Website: apple
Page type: billing-address
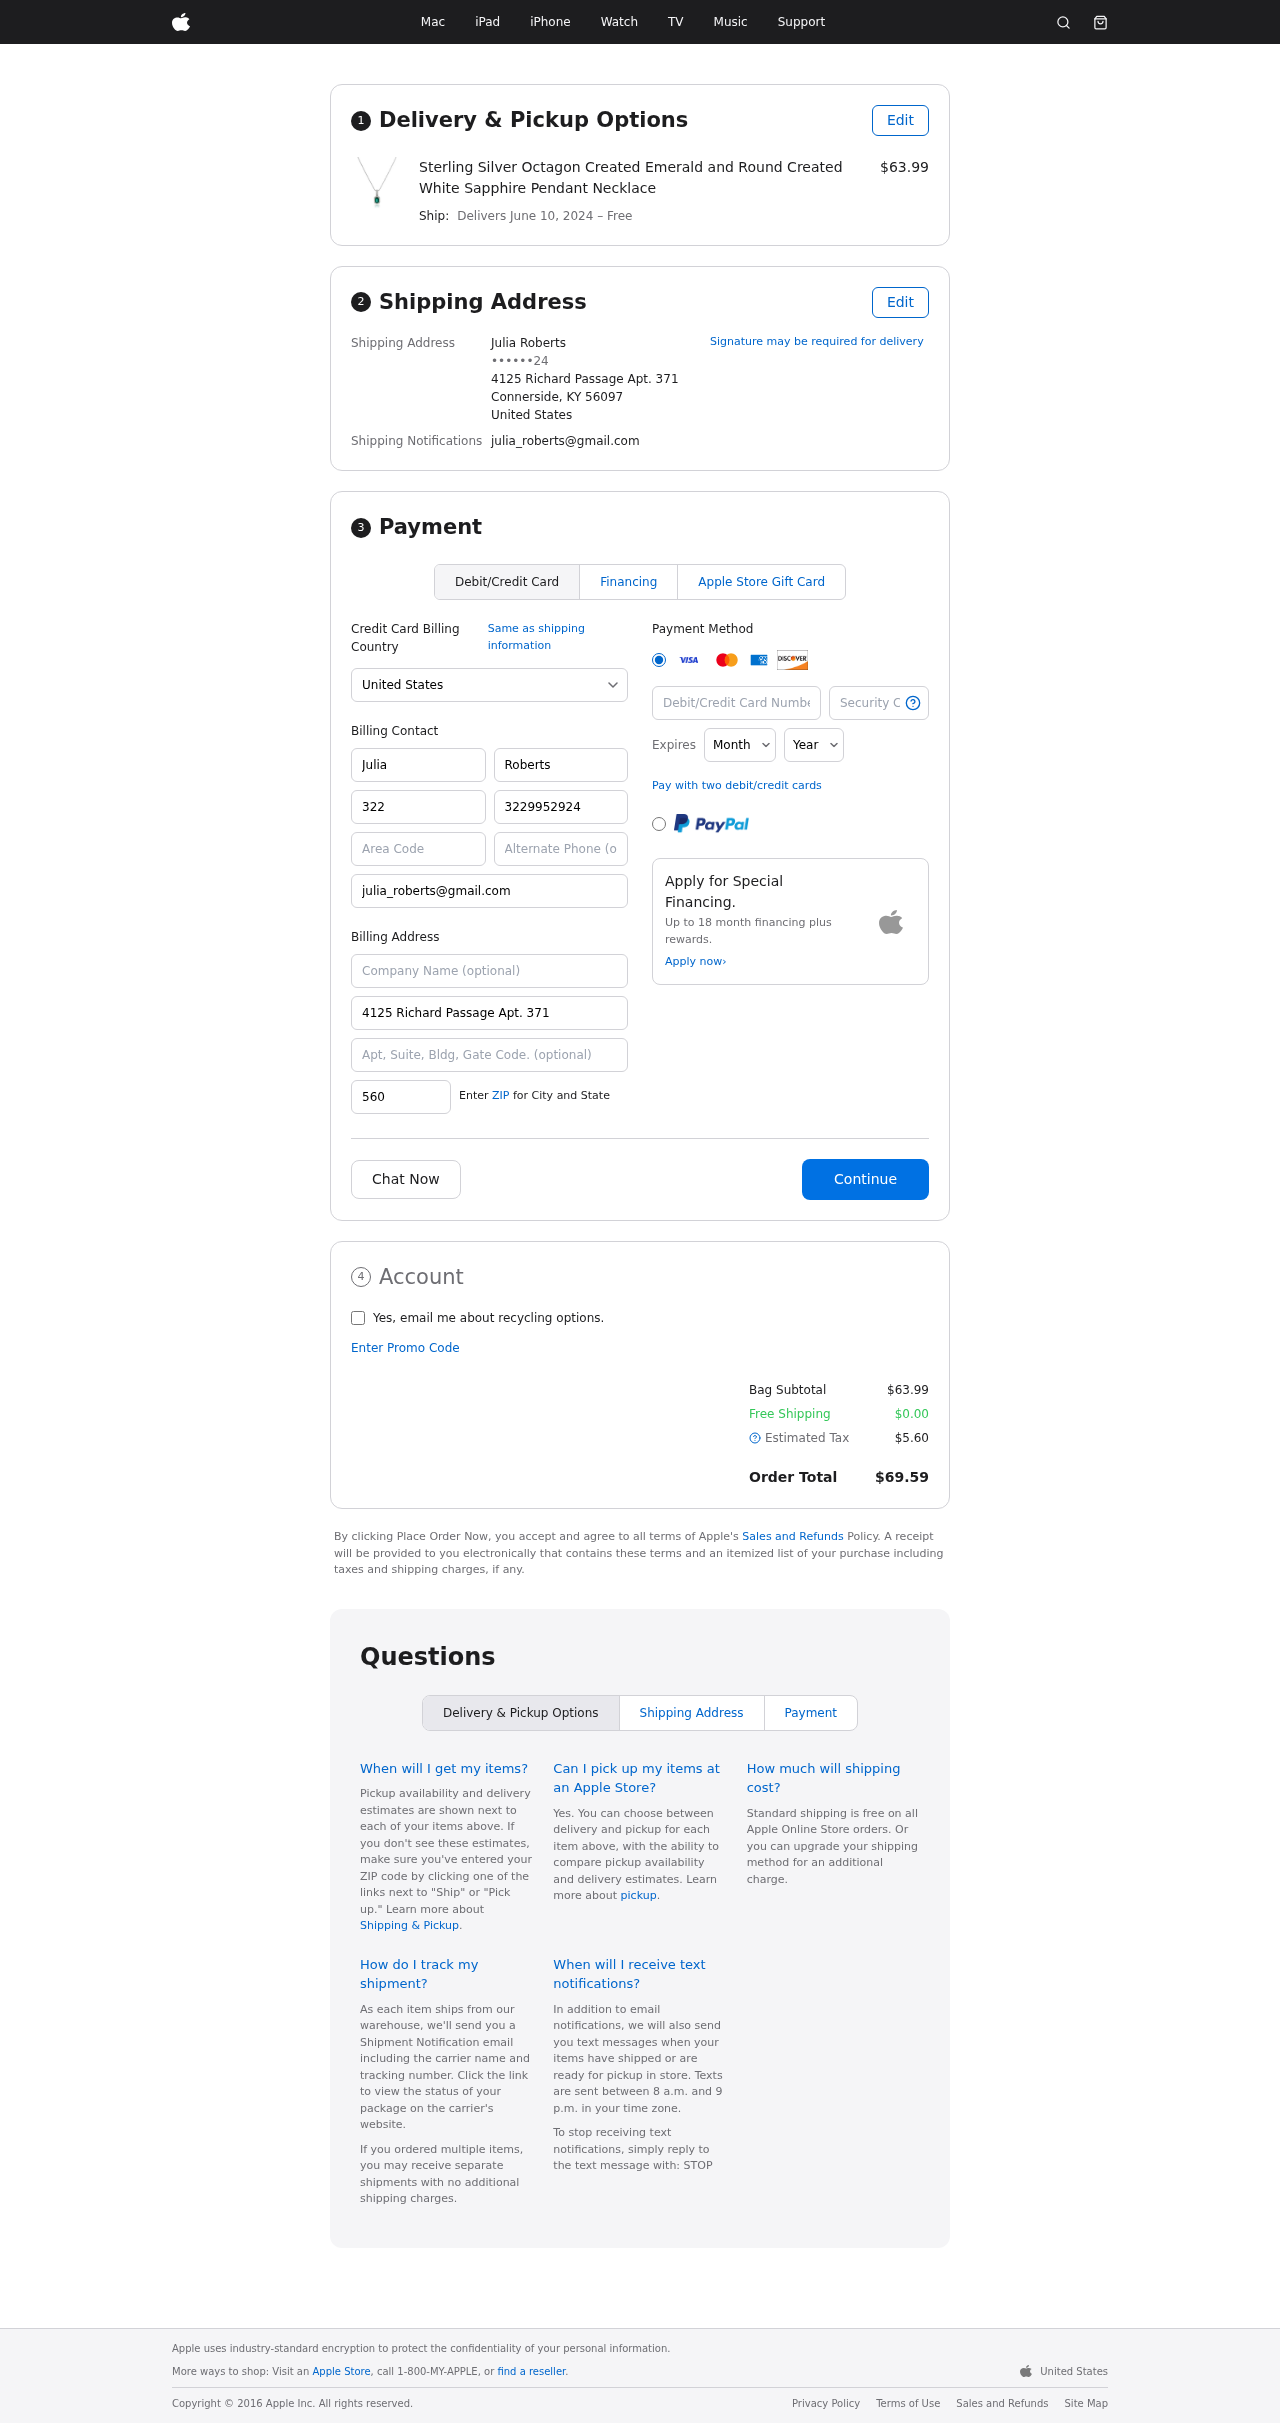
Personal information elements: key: PII_CARD_CVV
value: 7250
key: PII_CARD_EXPIRY_MONTH
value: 07
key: PII_CARD_EXPIRY_YEAR
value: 30
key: PII_CARD_NUMBER
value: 3711 5304 4481 289
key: PII_CITY_STATE_ZIP
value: Connerside, KY 56097
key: PII_COUNTRY
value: United States
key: PII_EMAIL
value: julia_roberts@gmail.com
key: PII_FULLNAME
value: Julia Roberts
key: PII_STREET
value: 4125 Richard Passage Apt. 371
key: PII_DOB_DAY
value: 24
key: PII_DOB_DAY_NUMERIC
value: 24
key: PII_BILLING_FIRSTNAME
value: Julia
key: PII_BILLING_LASTNAME
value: Roberts
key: PII_BILLING_PHONE_AREA
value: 322
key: PII_BILLING_PHONE
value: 3229952924
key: PII_BILLING_EMAIL
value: julia_roberts@gmail.com
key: PII_BILLING_STREET
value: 4125 Richard Passage Apt. 371
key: PII_BILLING_POSTCODE
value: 56097
Product elements: key: PRODUCT1_NAME
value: Sterling Silver Octagon Created Emerald and Round Created White Sapphire Pendant Necklace
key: PRODUCT1_PRICE
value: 63.99
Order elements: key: ORDER_DELIVERY_DATE
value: June 10, 2024
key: ORDER_SUBTOTAL
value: $63.99
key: ORDER_SHIPPING_COST
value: $0.00
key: ORDER_TAX
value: $5.60
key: ORDER_TOTAL
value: $69.59